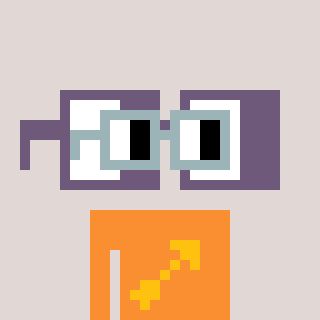
a pixel art character with square dark gray glasses, a glasses-shaped head and a orange-colored body on a warm background